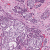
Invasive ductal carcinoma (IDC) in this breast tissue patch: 1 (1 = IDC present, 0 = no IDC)